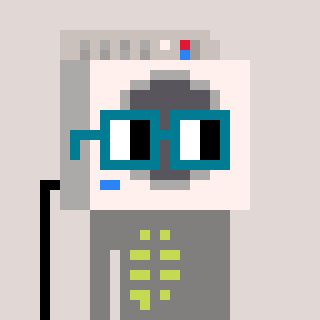
a pixel art character with square dark green glasses, a washing machine-shaped head and a bluegrey-colored body on a warm background